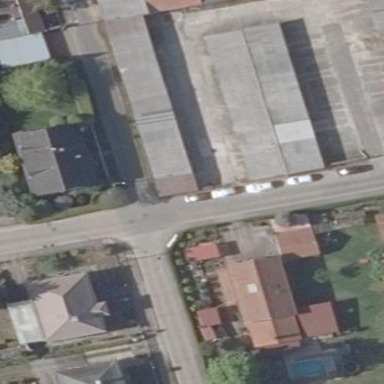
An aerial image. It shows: Garage.